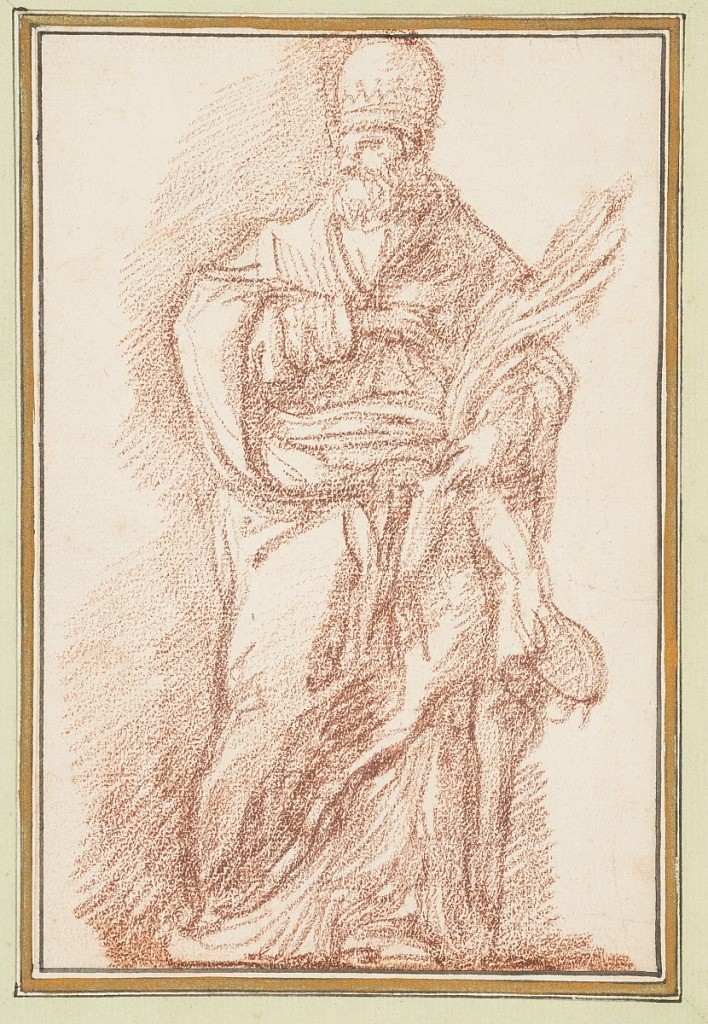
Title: St. Stephen from façade of S. Silvestro in Capite
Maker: Jean-Robert Ango, French, active in Rome 1759 –1770, d. 1773
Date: ca. 1759–70
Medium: Red chalk on paper
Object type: Drawing
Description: Drawing after statue by Michelangelo Borgognone of St. Stephen on the façade of S. Silvestro in Capite in Rome. He wears the papal vestments and tiara, and holds the palm of matyrdom in his left hand. He pulls his robes across his body with his left hand.